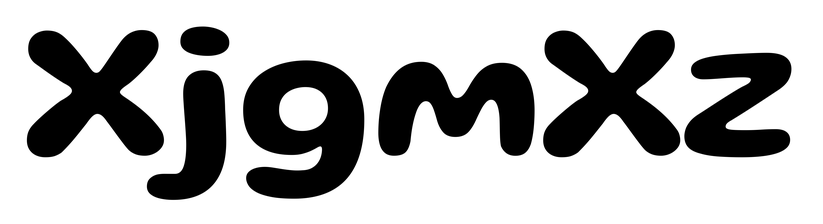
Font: Gluten_SemiBold